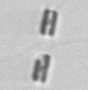
Label: Chaetoceros